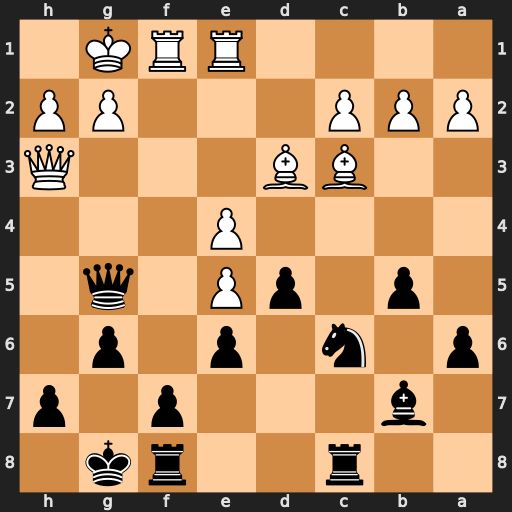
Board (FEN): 2r2rk1/1b3p1p/p1n1p1p1/1p1pP1q1/4P3/2BB3Q/PPP3PP/4RRK1
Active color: b
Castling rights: -
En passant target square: -
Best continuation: d4 Bxd4 Nxd4